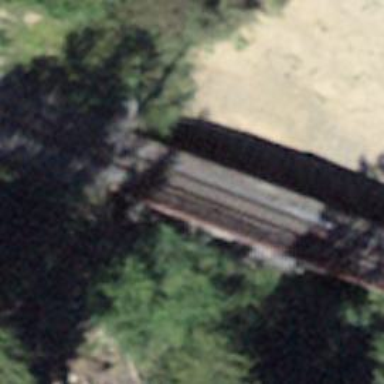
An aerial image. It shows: Narrow-gauge railway bridge with electrified contact line for single track.